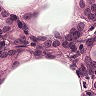
Metastatic tissue present: yes